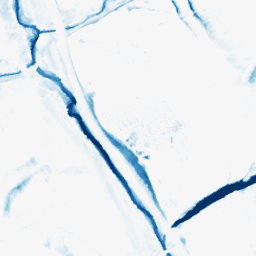
Category: morphological
Decomposition family: morphological_diamond
Decomposition parameters: operation: closing
radius: 10
Upsampling method: cubic_catmull_rom
Upsampling parameters: scale: 4
Upsampling scale: 4